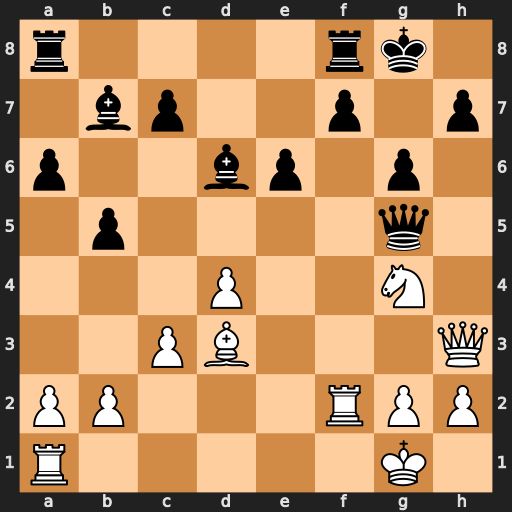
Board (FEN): r4rk1/1bp2p1p/p2bp1p1/1p4q1/3P2N1/2PB3Q/PP3RPP/R5K1
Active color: w
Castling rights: -
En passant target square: -
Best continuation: Nf6+ Qxf6 Rxf6